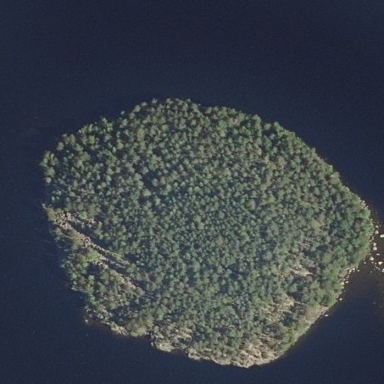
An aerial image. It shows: Islet covered with woodland.